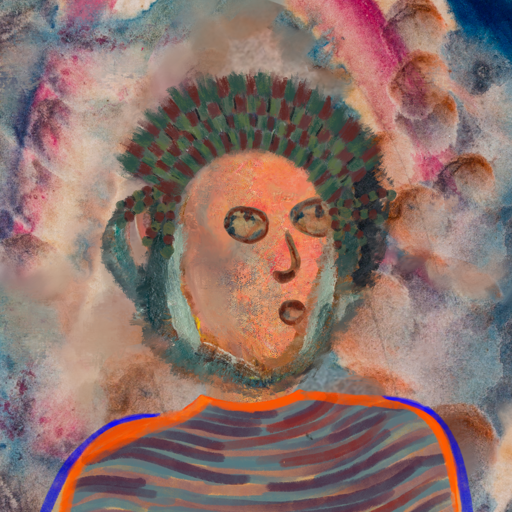
Background: Rupkatha, Head And Neck Side: Irani, Face Side: Orphan, Bust: Experience, Hair Side: Boggyland, Head Accessory: After_Raid_Crown, Second Necklace: Blank, Necklace: Blank, Baby: Blank